Question: I am trying to smoothen a scatter plot shown below using SciPy's B-spline representation of 1-D curve. The data is available <URL>.

The code I used is:
'''
import matplotlib.pyplot as plt
import numpy as np
from scipy import interpolate
data = np.genfromtxt("spline_data.dat", delimiter = ' ')
x = 1000 / data[:, 0]
y = data[:, 1]
x_int = np.linspace(x[0], x[-1], 100)
tck = interpolate.splrep(x, y, k = 3, s = 1)
y_int = interpolate.splev(x_int, tck, der = 0)
fig = plt.figure(figsize = (5.15,5.15))
plt.subplot(111)
plt.plot(x, y, marker = 'o', linestyle='')
plt.plot(x_int, y_int, linestyle = '-', linewidth = 0.75, color='k')
plt.xlabel("X")
plt.ylabel("Y")
plt.show()
'''
I tried changing the order of the spline and the smoothing condition, but I am not getting a smooth plot.
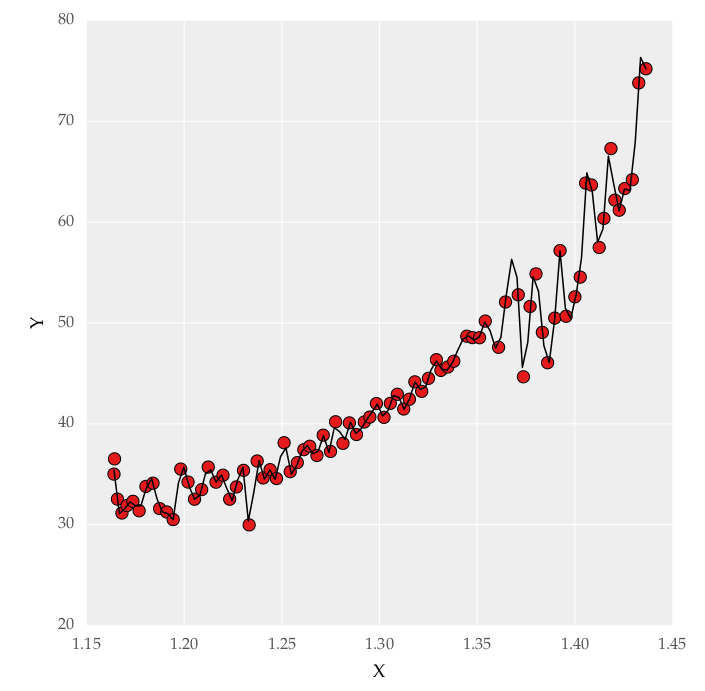
Answer: Use a larger smoothing parameter. For example, 's=1000':
'''
tck = interpolate.splrep(x, y, k=3, s=1000)
'''
This produces: